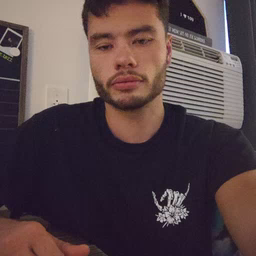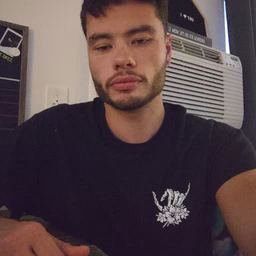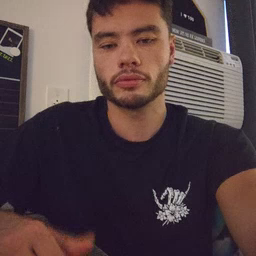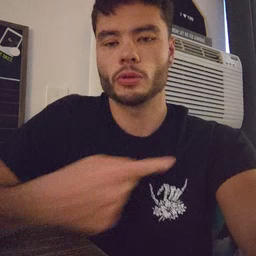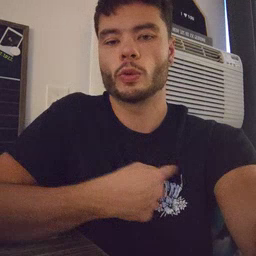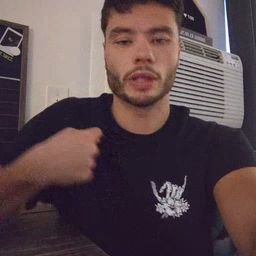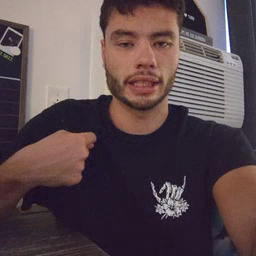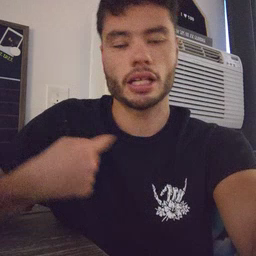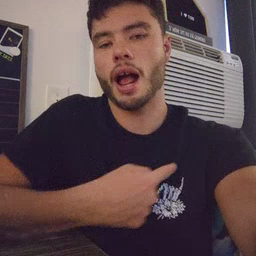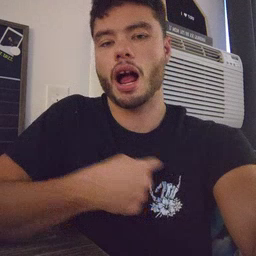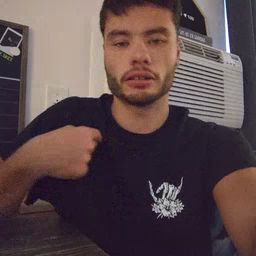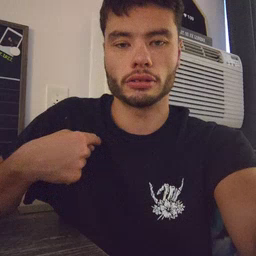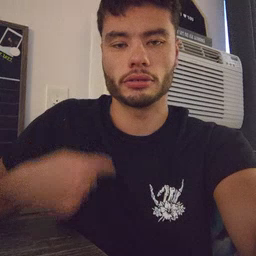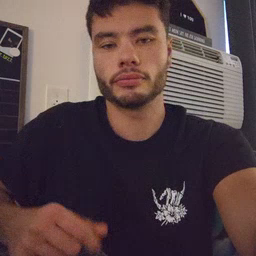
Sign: weus